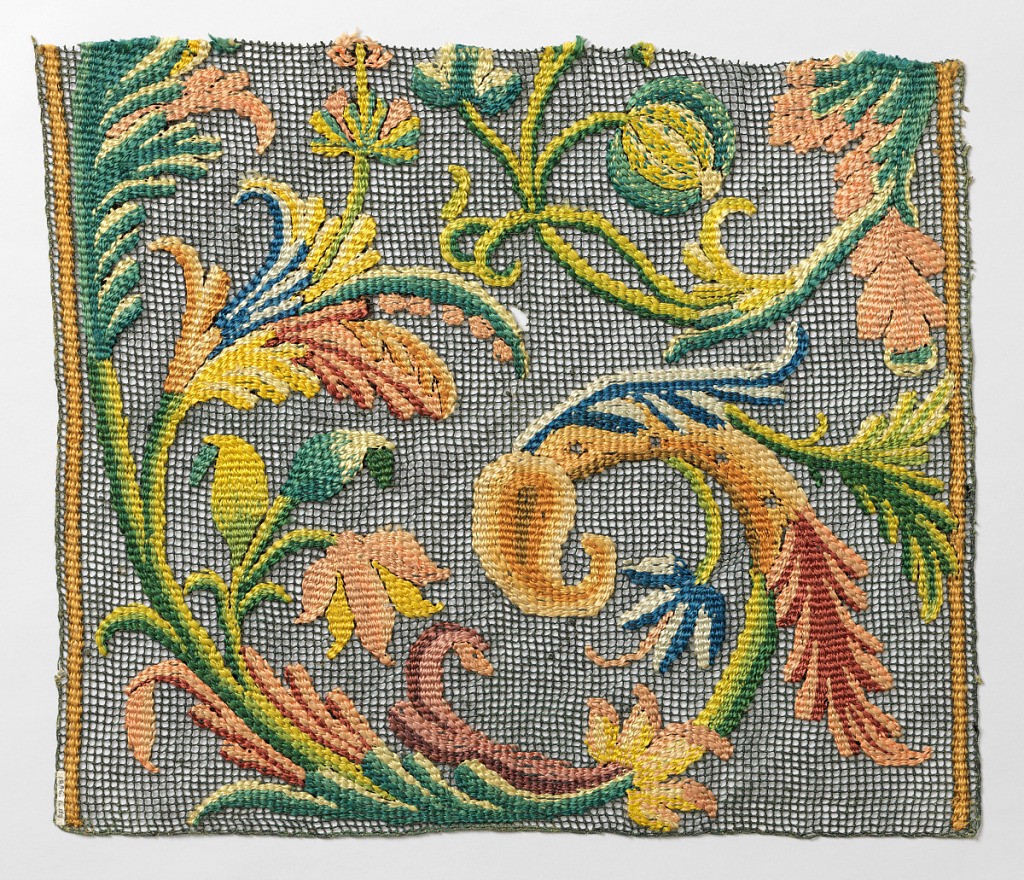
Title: Fragment
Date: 17th century
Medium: silk, linen net foundation Technique: needlework on hand-knotted net Label: Silk needlework on hand-knotted linen net
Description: Portion of a large scale, multicolored floral design on green knotted net.